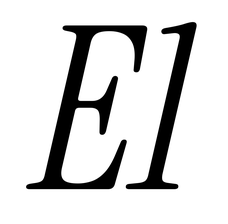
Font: InstrumentSerif-Italic